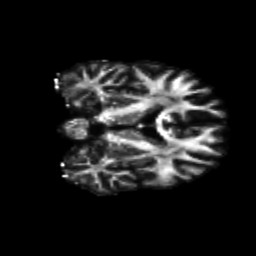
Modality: FA
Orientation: coronal
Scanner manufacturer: siemens
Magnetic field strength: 3 T
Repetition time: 8.8 s
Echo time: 0.085 s